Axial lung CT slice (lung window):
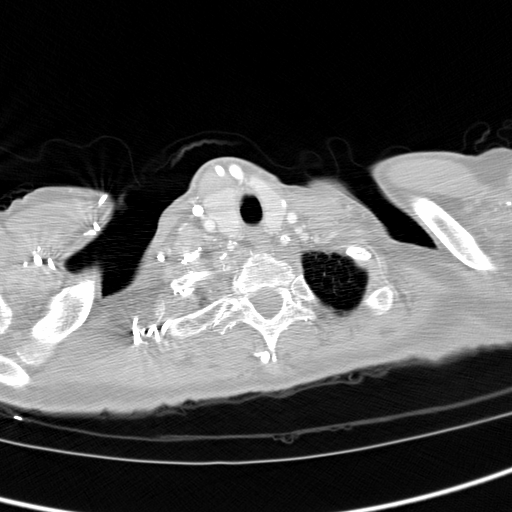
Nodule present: no